Question: I am trying to use <URL>. In my index.cfm, I am adding only green.css using cfstatic, cfstatic should add minimized version of green.css only, So my h1 text '<h1>I should be Green</h1>' should be in green color. But cfstatic is adding both green.css & red.css. Am I missing configuration?
Application.cfc
'''
component output="false"{
This.name = "testing";
This.sessionManagement = true;
This.sessionTimeout = CreateTimeSpan(1, 23, 59, 59);
This.mappings["/org"] = expandpath('.')&'\org';
function onRequestStart(){
application.cfstatic = CreateObject( 'org.cfstatic.CfStatic' )
.init( staticDirectory = ExpandPath('./assets'),
staticUrl = "/cfstatic/assets/"
);
}
}
'''
Index.cfm
'''
<!DOCTYPE html>
<html lang="en">
<head>
<meta charset="UTF-8">
<title>Test</title>
<cfscript>
application.cfstatic.include( '/css/green.css',true );
</cfscript>
<cfoutput>#application.cfstatic.renderIncludes('css')#</cfoutput>
</head>
<body>
<h1>I should be Green</h1>
</body>
</html>
'''
Green.css
'''
/* This is assets/css/green.css */
h1 {color:green;}
'''
Red.css
'''
/* This is assets/css/red.css */
h1 {color:red;}
'''
My Browser output is,

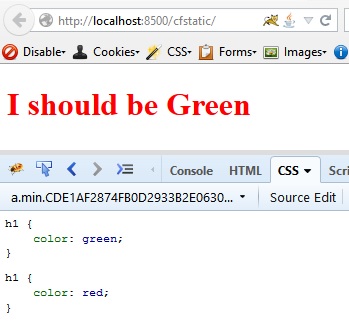
Answer: I'm not entirely familiar with CFStatic but I replicated your example and found this <URL> routes.
So you could do a directory structure like so...
'''
assets
-- css
--- green
---- green.css
--- red
---- red.css
'''
Once compiled, the minified files would be 'green.min.css' and 'red.min.css'.
Then modify the include in your Application.cfc that calls green.css like so - 'application.cfstatic.include( '/css/green/green.css',true );'
'minifyMode="file"'
Your current index.cfm would work as expected in this case.
Depending on how intricate of an app you're working with I think split packaging is the way to go unless it's only a few files.
Cheers.